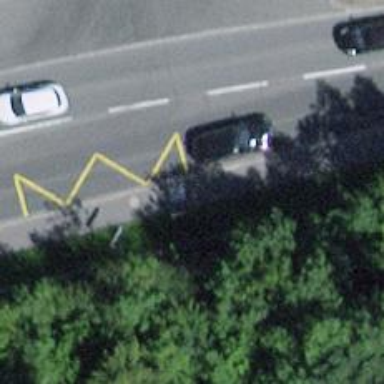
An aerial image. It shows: Bus stop with platform for public transport.